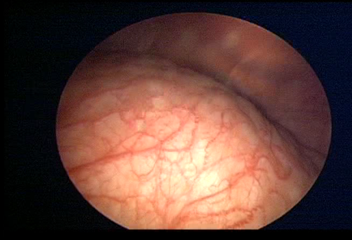
Modality: WLC
Class: Normal mucosa
Bladder cancer association: No